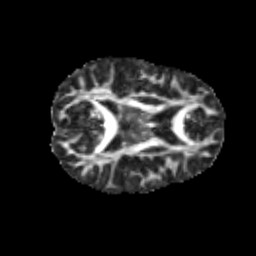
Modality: FA
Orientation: axial
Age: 12
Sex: female
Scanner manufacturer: siemens
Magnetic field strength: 3 T
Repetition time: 3.8 s
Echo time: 0.07 s